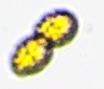
Label: Margalefidinium